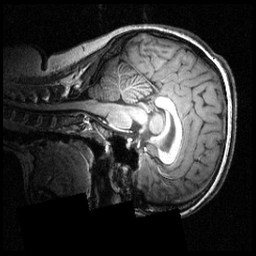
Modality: T1w
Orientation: sagittal
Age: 20
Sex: female
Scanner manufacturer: siemens
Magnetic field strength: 3.951 T
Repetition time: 1.5 s
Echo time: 0.00335 s